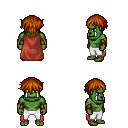
a pixel art fantasy rpg character, male body template, orc, green skin, maroon cape, white pants, brunette short bangs hairstyle, leather bracers, four views (front, back, left, right), 2x2 character sprite sheet, small pixel art, hard edges, no anti-aliasing